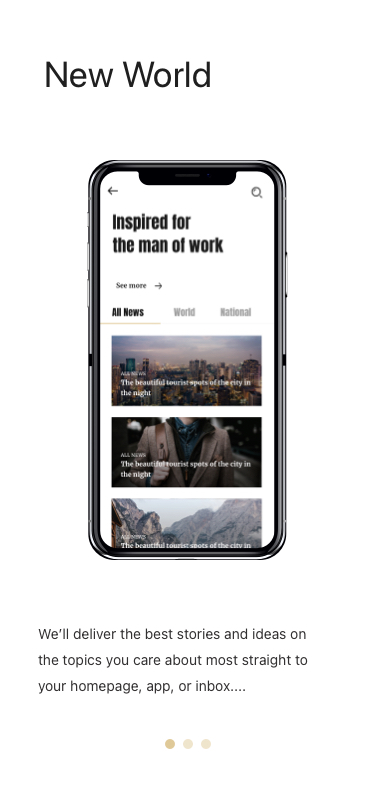
Text in this UI design:
New World
We’ll deliver the best stories and ideas on
the topics you care about most straight to
your homepage, app, or inbox....